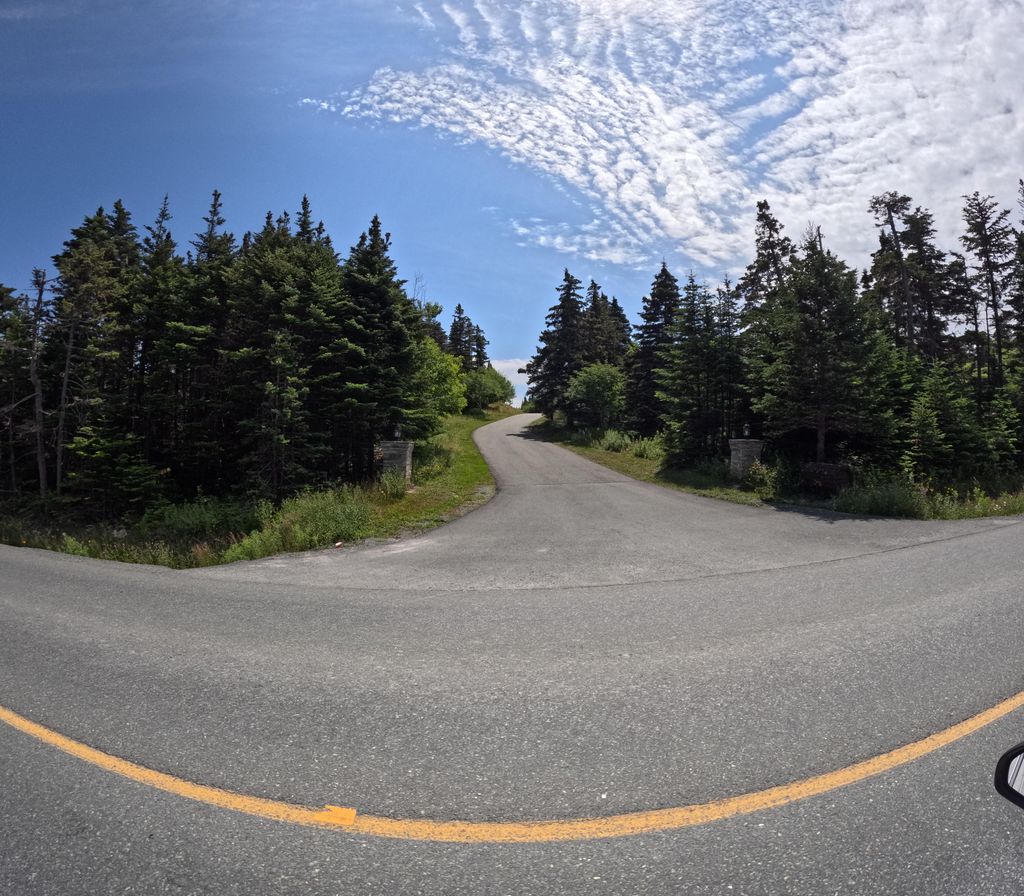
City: st_johns